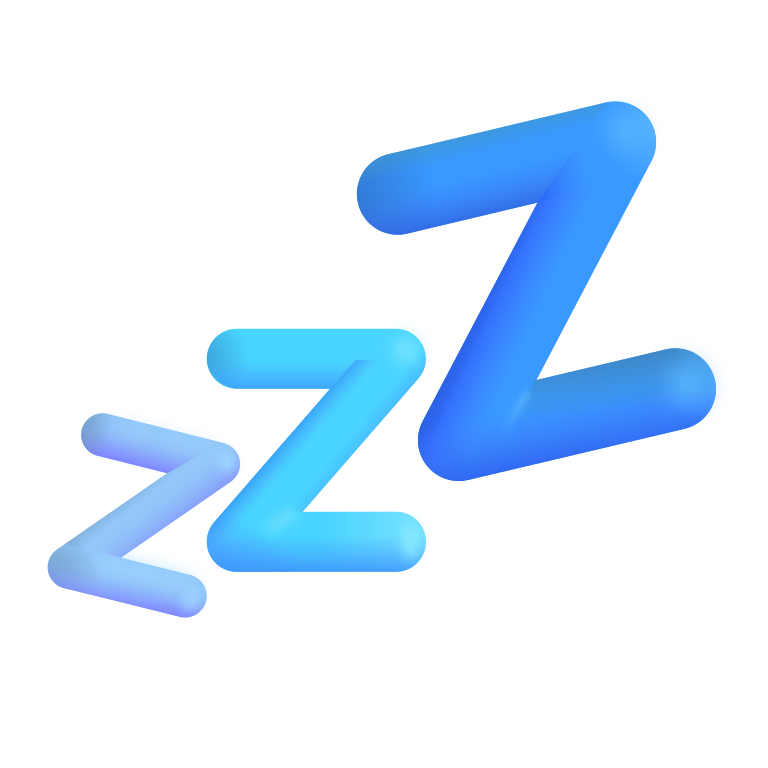
zzz color